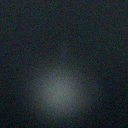
Screen state: off